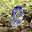
Label: 0